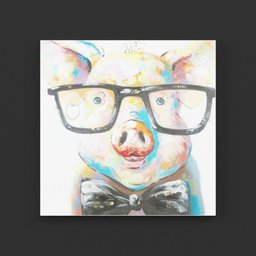
Label: decoration